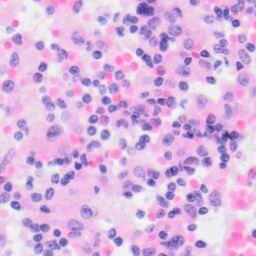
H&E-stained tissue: Kidney